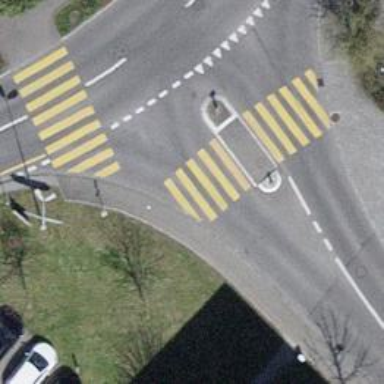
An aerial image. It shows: Kerb barrier.